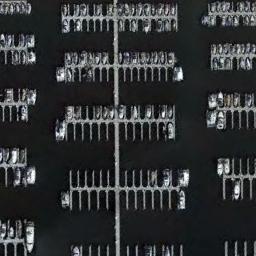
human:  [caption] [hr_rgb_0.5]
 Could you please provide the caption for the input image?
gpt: Many ships of different shapes and sizes are in the harbor .

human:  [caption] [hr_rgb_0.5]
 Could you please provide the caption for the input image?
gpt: The harbor has lots of neatly docked boats and the color of the waters is dark green .

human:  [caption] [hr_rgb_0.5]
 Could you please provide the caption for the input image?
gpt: There are many boats docked neatly at the harbor .

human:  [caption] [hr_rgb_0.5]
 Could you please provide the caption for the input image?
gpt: The ship docked neatly on the sea, Leaving a lot of space .

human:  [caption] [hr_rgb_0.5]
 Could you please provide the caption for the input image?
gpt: Some branches of the harbor have fewer stops .